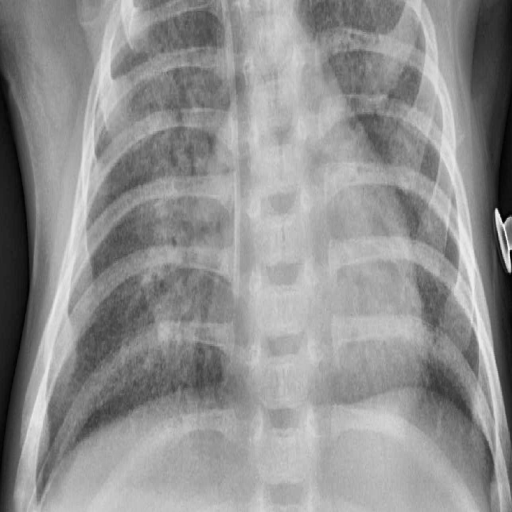
Finding: PNEUMONIA